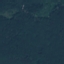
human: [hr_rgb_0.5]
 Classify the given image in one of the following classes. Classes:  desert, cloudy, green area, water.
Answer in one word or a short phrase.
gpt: green area